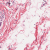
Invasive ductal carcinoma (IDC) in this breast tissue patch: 0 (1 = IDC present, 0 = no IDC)